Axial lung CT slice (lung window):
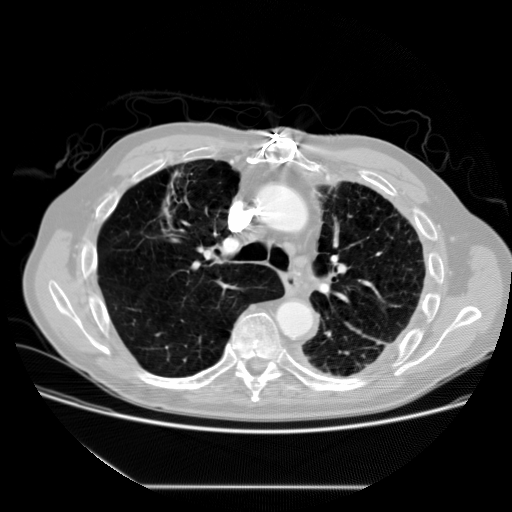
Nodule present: no